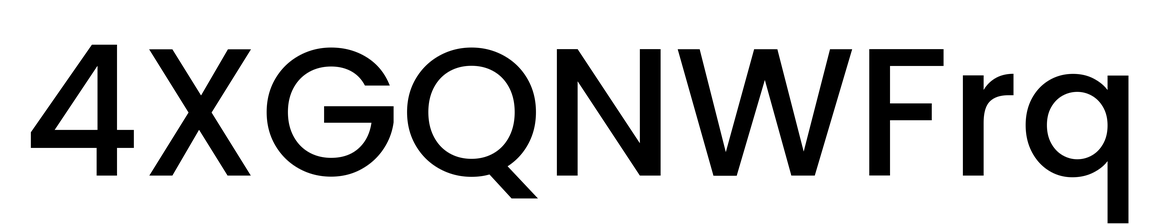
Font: Poppins-Medium